Question: I have been working in AVAudioPlayer and draw a wave. I am using <URL> Github pods to draw waves With the help of 'AudioArmada Pods'. But Some Cases AVAudioFile Crash on reading buffer time.
'''
public func openFile(_ file: URL) {
let audioFile = try! AVAudioFile(forReading: file)
// specify the format we WANT for the buffer
let format = AVAudioFormat(commonFormat: .pcmFormatFloat32, sampleRate: audioFile.fileFormat.sampleRate, channels: audioFile.fileFormat.channelCount, interleaved: false)
// initialize and fill the buffer
let buffer = AVAudioPCMBuffer(pcmFormat: format!, frameCapacity: UInt32(audioFile.length))
try! audioFile.read(into: buffer!)
// copy buffer to readFile struct
readFile.floatValuesLeft = Array(UnsafeBufferPointer(start: buffer?.floatChannelData?[0], count:Int(buffer!.frameLength)))
readFile.populated = true
reload(zoomFactor: zoomFactor)
}
public func reload(zoomFactor: Float = 1.0) {
self.zoomFactor = zoomFactor
setNeedsDisplay()
}
func drawSoundcloudWaveform(_ rect: CGRect) {
let path = UIBezierPath()
path.move(to: CGPoint(x: 0.0, y: rect.height/2))
var index = 0
while index < readFile.leftPoints.count {
let point = readFile.leftPoints[index]
let drawFrom = CGPoint(x: point.x, y: path.currentPoint.y)
path.move(to: drawFrom)
let drawPointBottom = CGPoint(x: point.x, y: path.currentPoint.y + (point.y))
path.addLine(to: drawPointBottom)
path.addLine(to: CGPoint(x: drawPointBottom.x + pixelWidth, y: drawPointBottom.y))
path.addLine(to: CGPoint(x: drawFrom.x + pixelWidth, y: drawFrom.y))
path.close()
path.move(to: drawFrom)
let drawPointTop = CGPoint(x: point.x, y: path.currentPoint.y - (point.y))
path.addLine(to: drawPointTop)
path.addLine(to: CGPoint(x: drawPointTop.x + pixelWidth, y: drawPointTop.y))
path.addLine(to: CGPoint(x: drawFrom.x + pixelWidth, y: drawFrom.y))
path.close()
index = index + Int(pixelWidth) + Int(pixelSpacing)
}
UIColor(red:0.21, green:0.77, blue:0.78, alpha:1.0).set()
path.stroke()
path.fill()
}
'''
1. Running Case: guard let file = Bundle.main.url(forResource: "Beat9", withExtension: ".mp3") else { return }
openFile(file)
AVAudioPCMBuffer Output: AVAudioPCMBuffer@0x6000005c9300: 0/35864064 bytes

1. Crash Case: guard let file = Bundle.main.url(forResource: "IshqMubarak", withExtension: ".mp3") else { return }
openFile(file)
AVAudioPCMBuffer Output: AVAudioPCMBuffer@0x600003eb1180: 0/0 bytes // i m confused why show zero bytes buffer
> Fatal error: 'try!' expression unexpectedly raised an error: Foundation._GenericObjCError.nilError: file /Users/apple/Desktop/AudioArmada-90f214d3d9483e817cdb1396e08f8f626a7be821/AudioArmada/Classes/WaveformZoomable.swift, line 63
How to solve this issue and why crash on some times?
Any help would be greatly appreciated.
Thanks in advance.
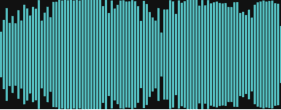
Answer: Seeing the error it's crashing at line 63 of WaveformZoomable.swift of where 'try!' is used on a object.
<URL>:
'''
func read(into buffer: AVAudioPCMBuffer) throws
'''
---
You can use
- 'try?'- 'try''catch'- <URL>